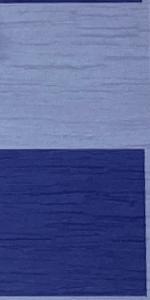
Label: Empty